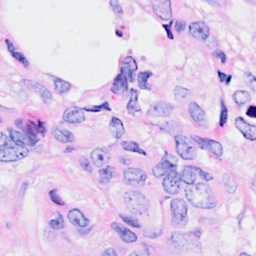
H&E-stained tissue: Breast